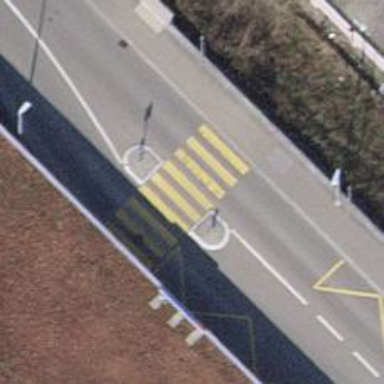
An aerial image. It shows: Marked crossing on the road.